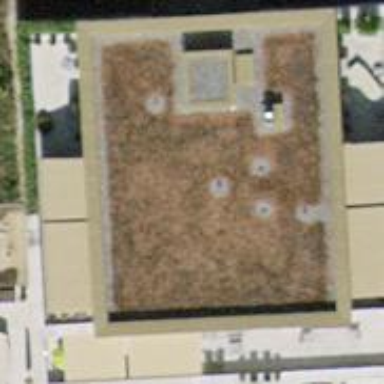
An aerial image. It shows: Burlywood-colored apartment building with flat roof.